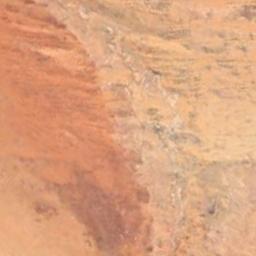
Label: desert